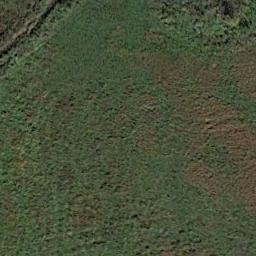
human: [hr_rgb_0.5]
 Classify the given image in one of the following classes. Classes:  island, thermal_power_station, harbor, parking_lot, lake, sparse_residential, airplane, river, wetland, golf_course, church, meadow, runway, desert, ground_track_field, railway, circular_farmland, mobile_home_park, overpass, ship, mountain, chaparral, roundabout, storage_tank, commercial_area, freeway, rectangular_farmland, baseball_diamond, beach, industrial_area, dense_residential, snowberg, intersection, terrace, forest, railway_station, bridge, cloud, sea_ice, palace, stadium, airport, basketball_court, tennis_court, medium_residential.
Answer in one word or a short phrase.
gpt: meadow